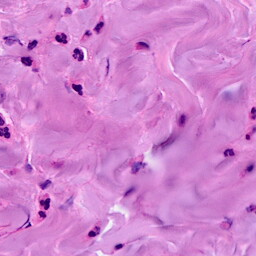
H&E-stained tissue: Breast